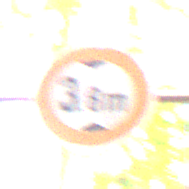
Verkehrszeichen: TatsaechlicheHoehe
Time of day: MorningAfternoon
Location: Outdoor (Nature)
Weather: Overcast
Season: Autumn
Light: Natural